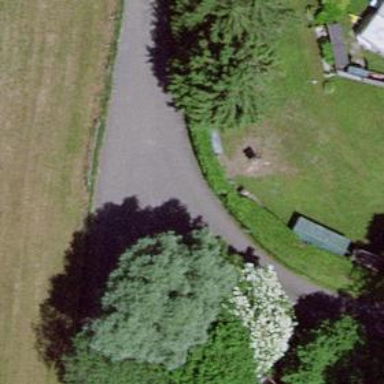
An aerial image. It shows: Hedge barrier.